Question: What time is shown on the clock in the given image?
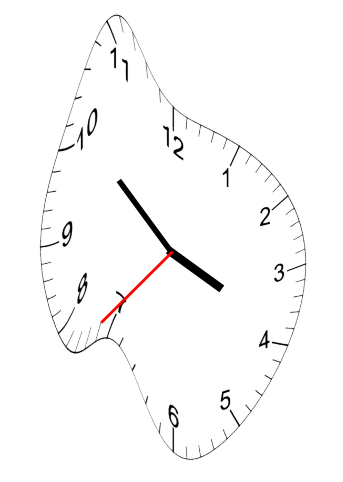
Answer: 03:51:37